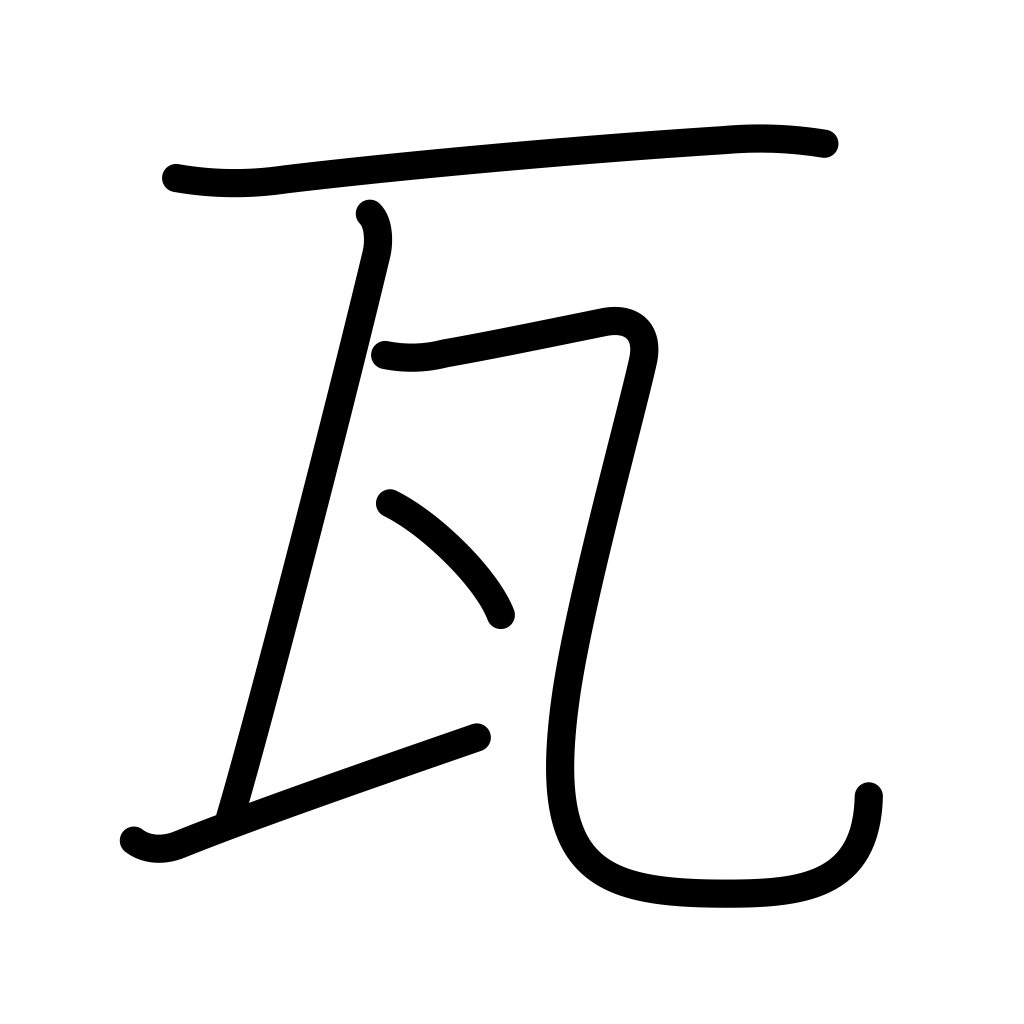
Meaning: tile, gram